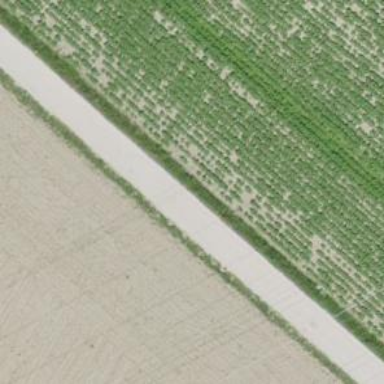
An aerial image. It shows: Compacted grade 2 track used for agriculture.